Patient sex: M
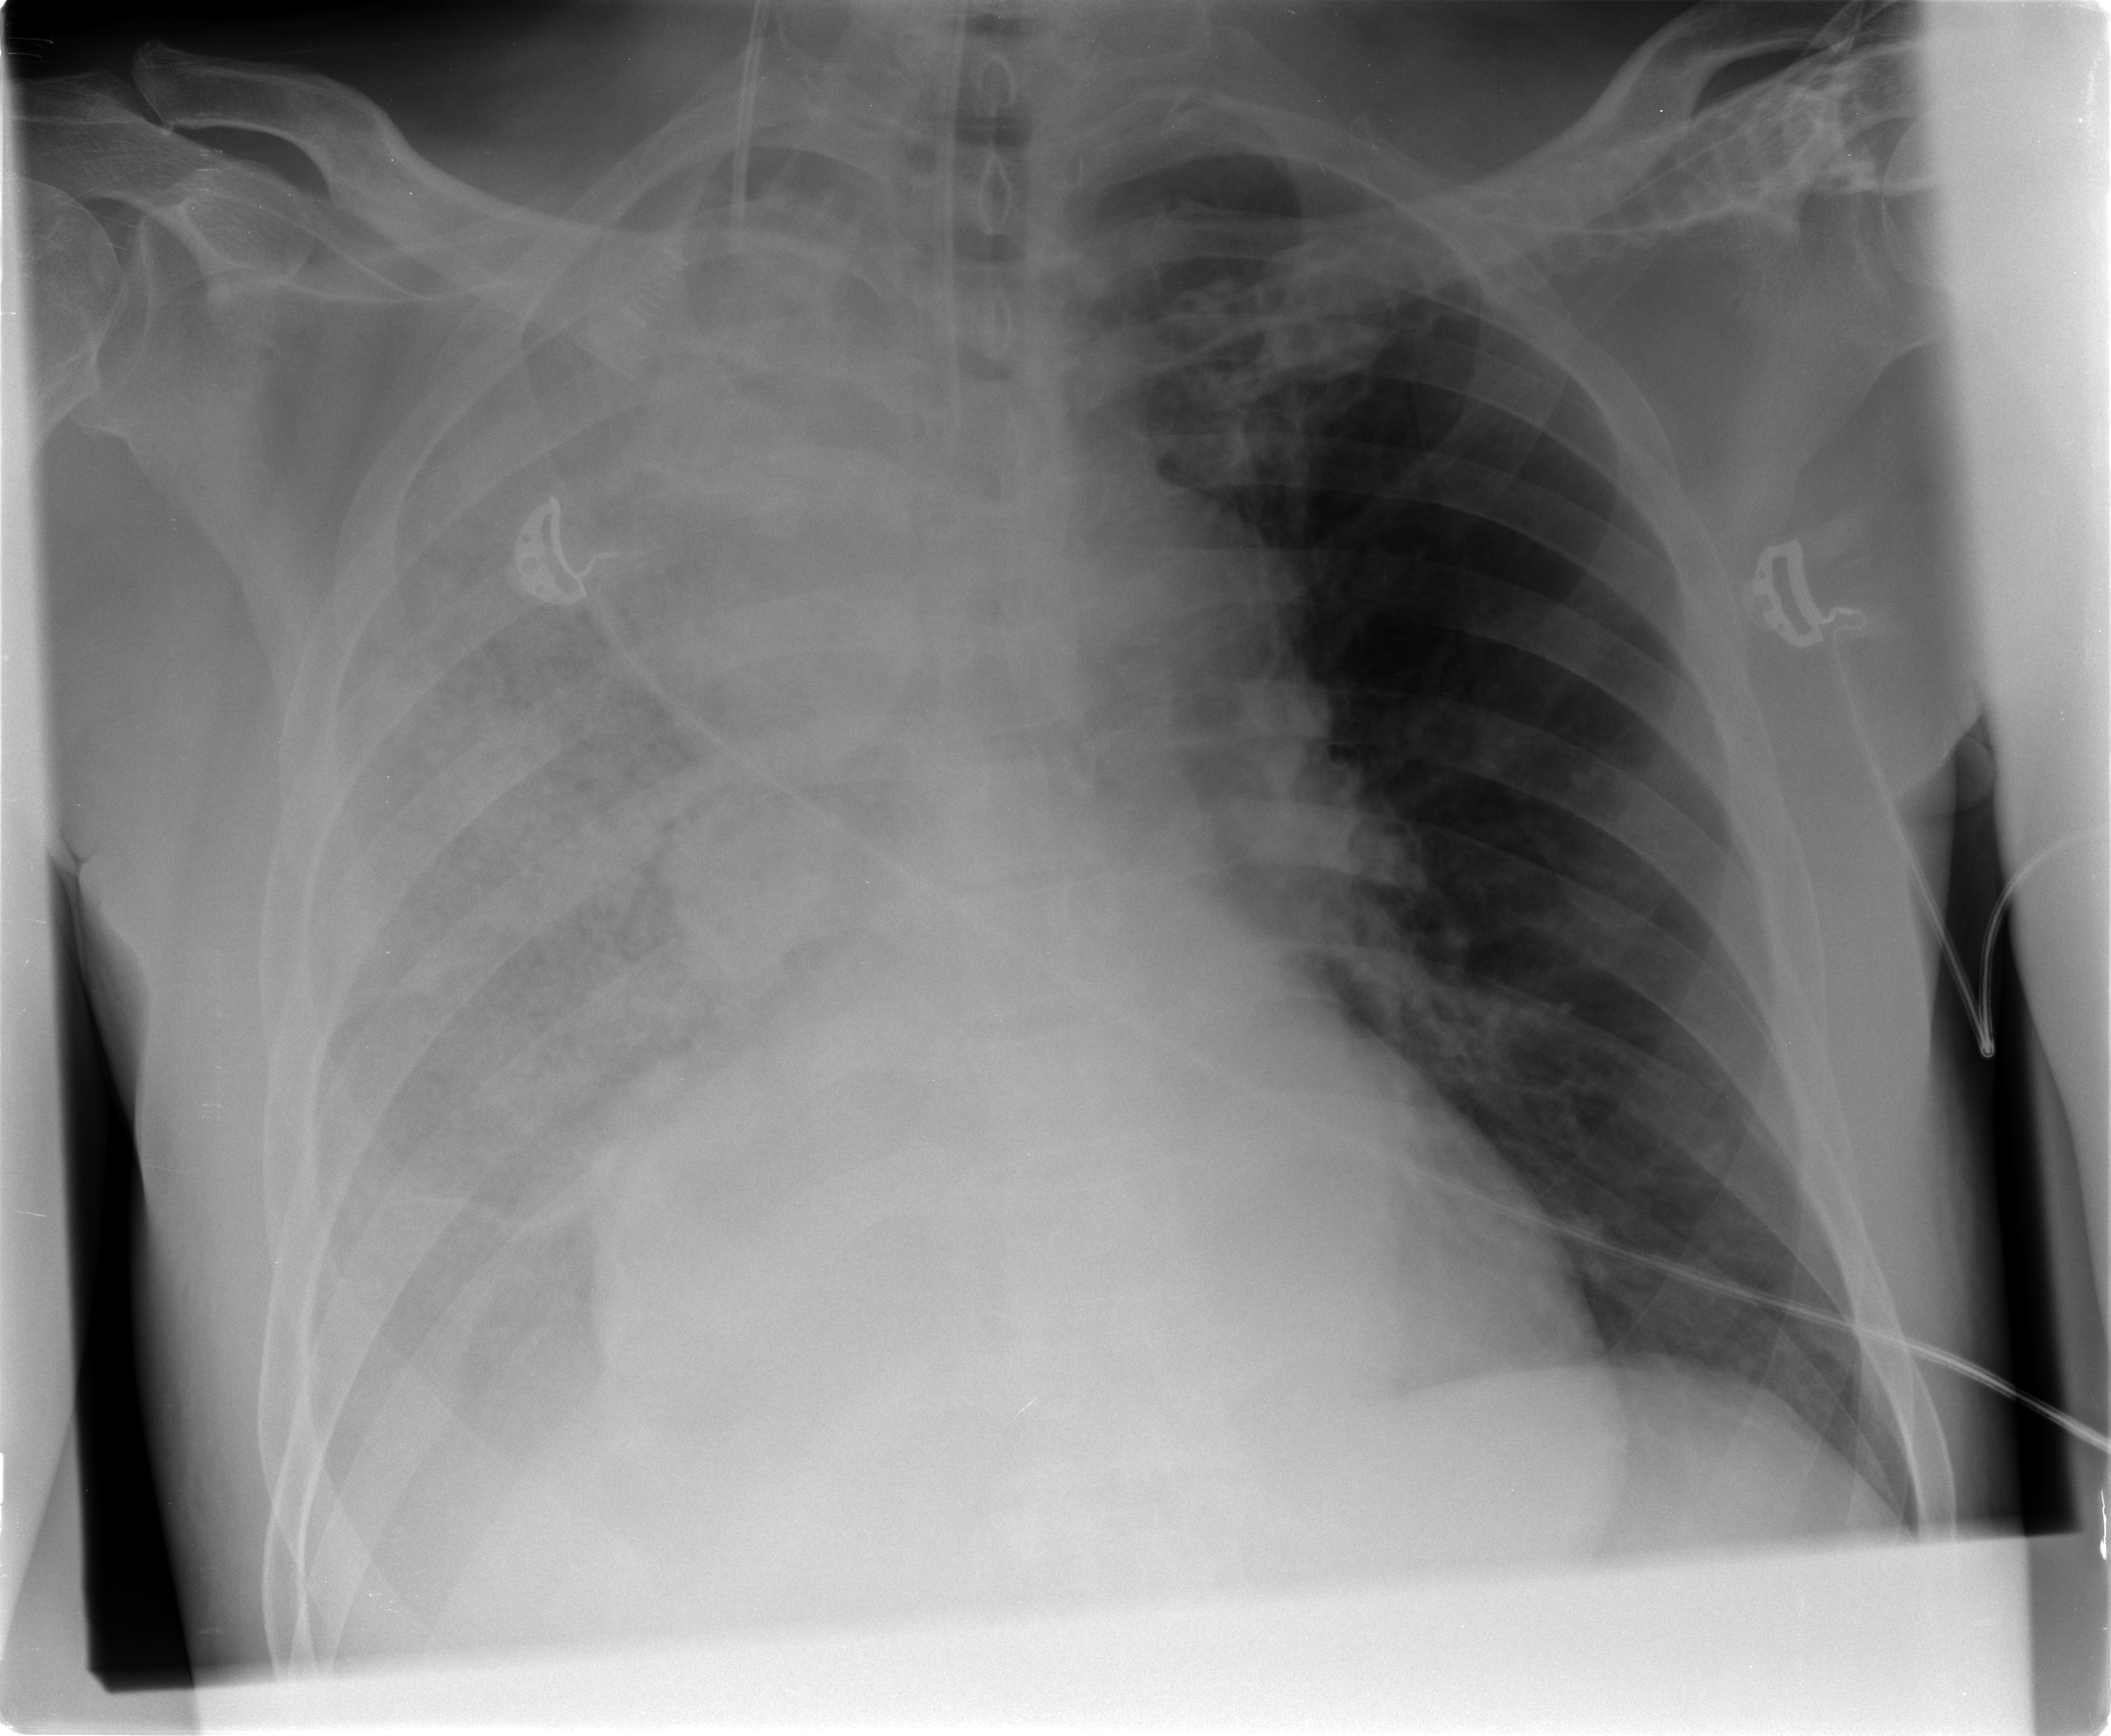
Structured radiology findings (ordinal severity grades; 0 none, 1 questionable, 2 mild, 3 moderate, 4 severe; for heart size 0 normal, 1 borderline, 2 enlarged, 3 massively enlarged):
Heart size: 2
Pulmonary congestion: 0
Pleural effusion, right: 2
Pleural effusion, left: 0
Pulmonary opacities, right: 4
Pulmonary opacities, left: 0
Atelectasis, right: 4
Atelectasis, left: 0